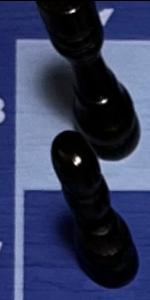
Label: Pawn_Black